Question: IDO works fine in my emacs setup except when I try to run a command that provides a default file, like 'diff' or 'tag-search' or even 'load-file'. Here's a gif that explains the problem better than I do:

When I run one of the commands mentioned above I can't even press enter or try to drop to regular 'find-file'. List of packages I have:
- - - - - - - -
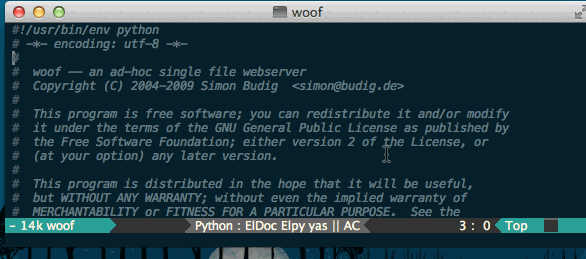
Answer: You need to activate 'ido-everywhere':
'''
(ido-everywhere 1)
'''
It makes a difference when, for instance, using 'ediff'.
(If that does not work, something migth be going on with some of your other packages)